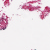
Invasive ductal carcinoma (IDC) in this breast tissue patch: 0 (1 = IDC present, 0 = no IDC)